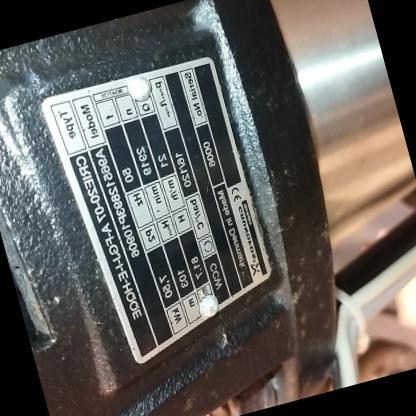
Klasa: tabliczka-znamionowa